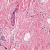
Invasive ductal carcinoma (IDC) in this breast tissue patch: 0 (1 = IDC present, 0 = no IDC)